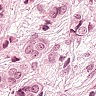
Metastatic tissue present: yes